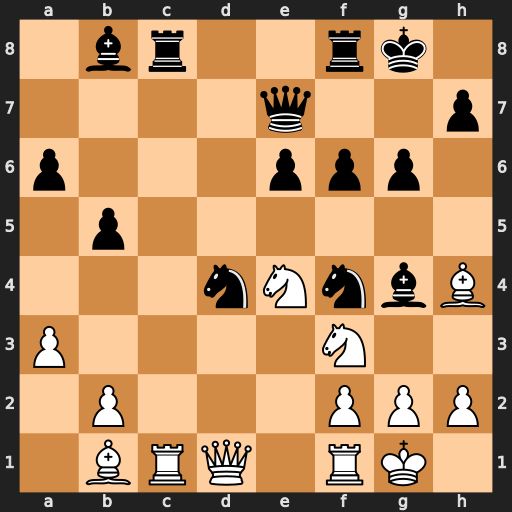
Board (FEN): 1br2rk1/4q2p/p3ppp1/1p6/3nNnbB/P4N2/1P3PPP/1BRQ1RK1
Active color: w
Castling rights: -
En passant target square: -
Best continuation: Rxc8 Rxc8 Nxf6+ Kf8 Nxg4 Nxf3+ Qxf3